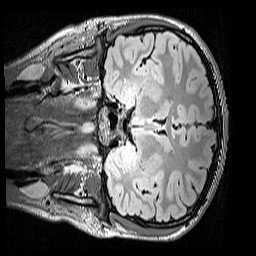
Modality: FLAIR
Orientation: coronal
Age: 13
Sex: male
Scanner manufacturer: siemens
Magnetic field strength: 3 T
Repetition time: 5 s
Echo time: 0.388 s